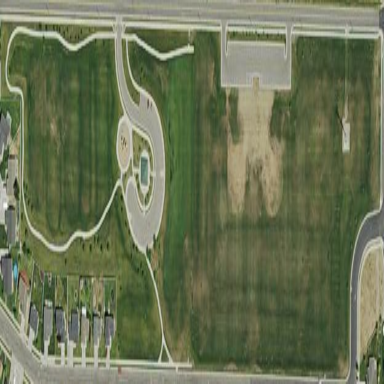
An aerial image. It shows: Park.